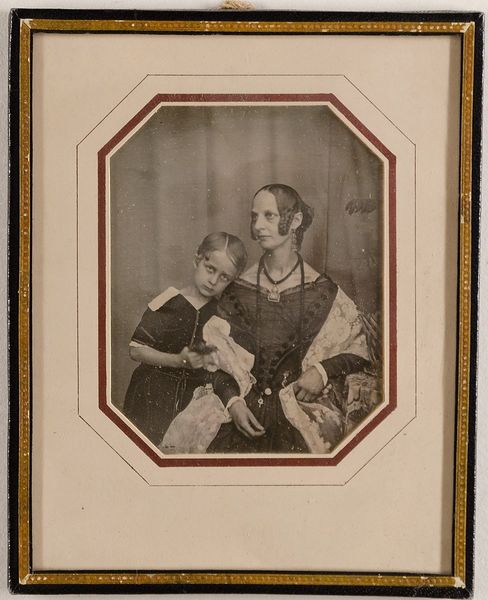
Titel: Emma Rabe, geb. Morewood, mit ihrem Sohn Johannes
Künstler: Carl Ferdinand Stelzner
Standort: Hamburg
Institution: Museum für Kunst und Gewerbe Hamburg
Schlagwörter: frau, portrait, figur, mutter, junge, foto, fotografie, photographie, doppelbildnis, doppelportrait, photo, sohn, lichtbild, daguerreotypie, bildwerke, angewandte und bildende kunst, hessische systematik, porträt, porträtfotografie, porträtphotographie, hüftbild, doppelporträt